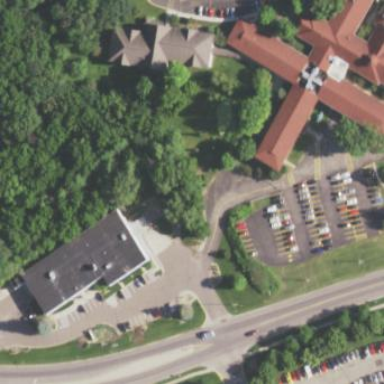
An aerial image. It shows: Nursing home building.